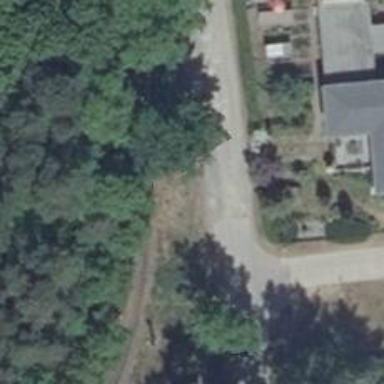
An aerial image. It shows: Railway switch.